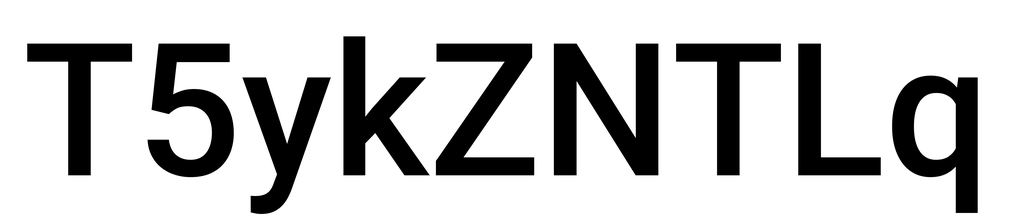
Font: Roboto_Medium